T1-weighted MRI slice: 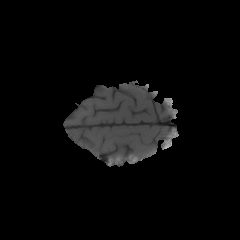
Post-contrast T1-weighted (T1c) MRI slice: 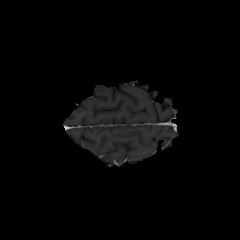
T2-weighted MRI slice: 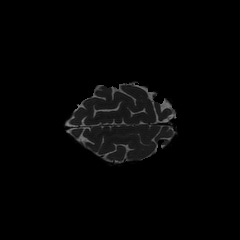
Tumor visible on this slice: no